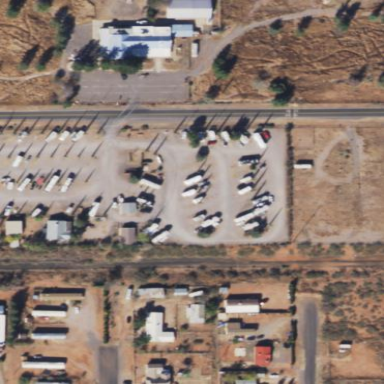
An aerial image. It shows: Caravan site for tourism.